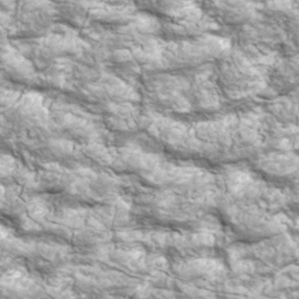
Label: non_frost